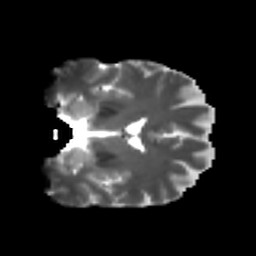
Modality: T2w
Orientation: coronal
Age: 29
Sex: female
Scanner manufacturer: ge
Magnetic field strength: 3 T
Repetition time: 7.8 s
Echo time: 0.0606 s